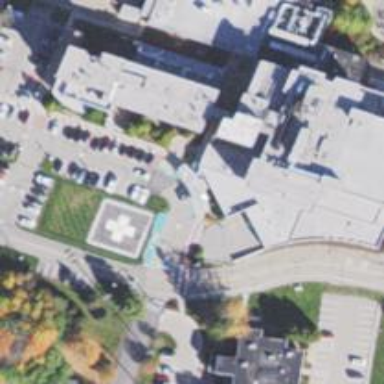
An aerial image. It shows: Entrance designated for emergency wards.